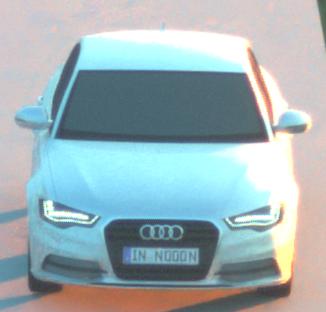
Make: Audi
Model: A6 2.0 TFSI
Detailed model: A6 (C7) Limousine
Model produced from: 2011/10
Model produced until: 2014/09
Doors: 4
Color: white
Road condition: dry road
Daytime: sunrise or sunset
Contrast: medium contrast